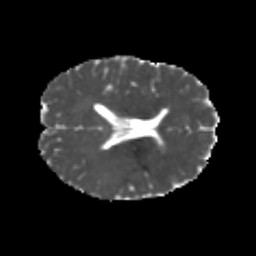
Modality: MD
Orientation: axial
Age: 20
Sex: male
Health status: healthy
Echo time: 0.074 s